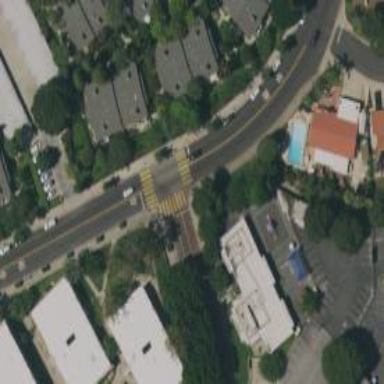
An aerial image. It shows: Road with stop sign.